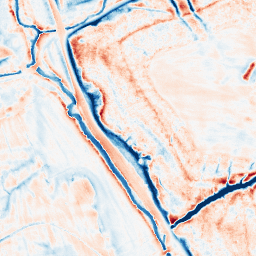
Category: edge_preserving
Decomposition family: anisotropic_diffusion
Decomposition parameters: iterations: 50
kappa: 50
gamma: 0.2
Upsampling method: quartic
Upsampling parameters: scale: 8
Upsampling scale: 8